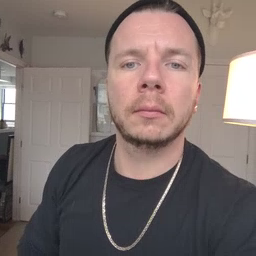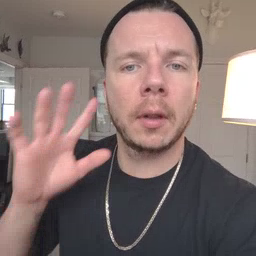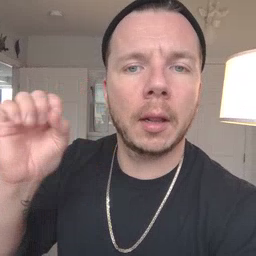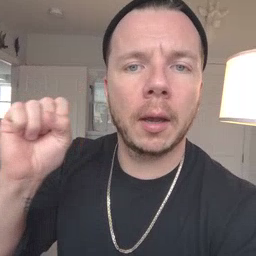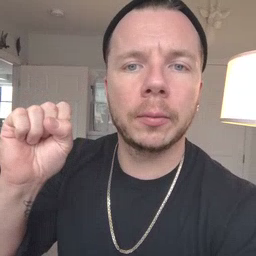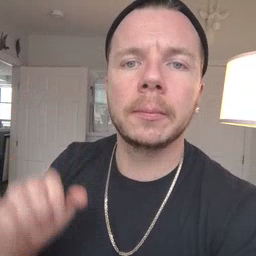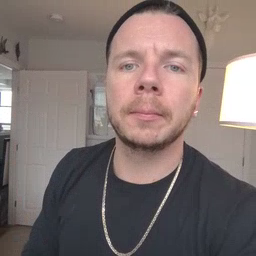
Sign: loud